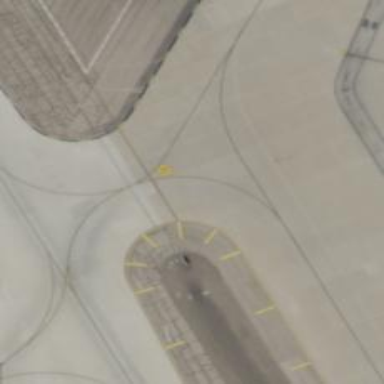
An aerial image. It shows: View of taxiway at the airport.